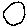
Label: circle